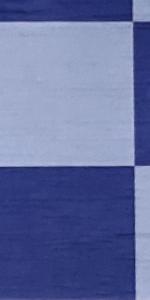
Label: Empty